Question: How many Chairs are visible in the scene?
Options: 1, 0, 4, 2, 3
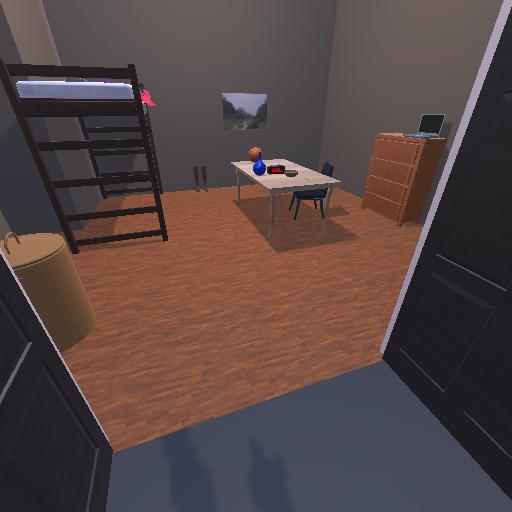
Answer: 1